RGB frame:
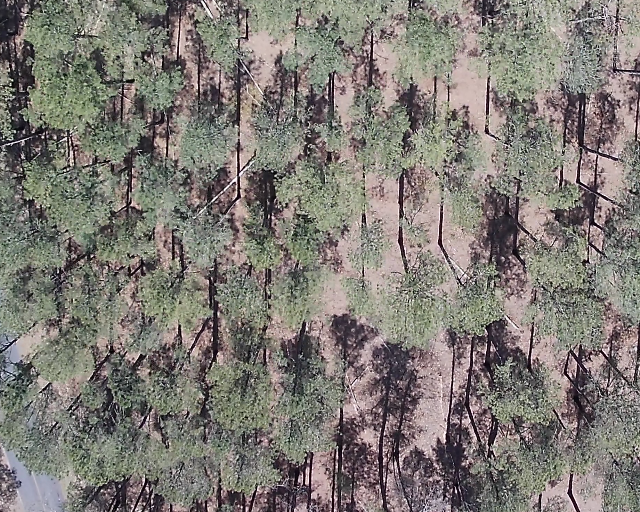
Thermal frame:
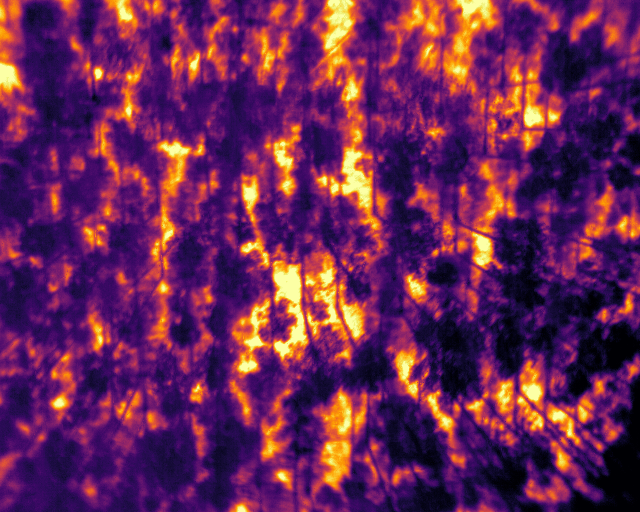
Captured: 2026-02-27 02:36:52
Pixels at or above 80 °C: 0 (fraction of frame: 0)